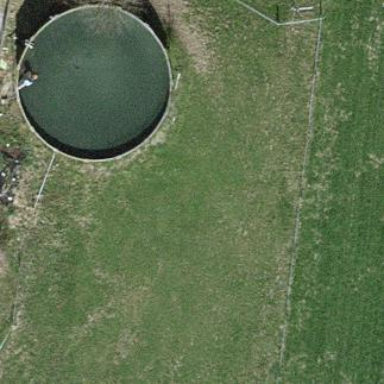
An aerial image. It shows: Building with storage tank.